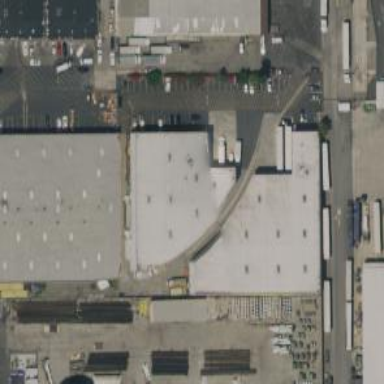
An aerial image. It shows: Warehouse.